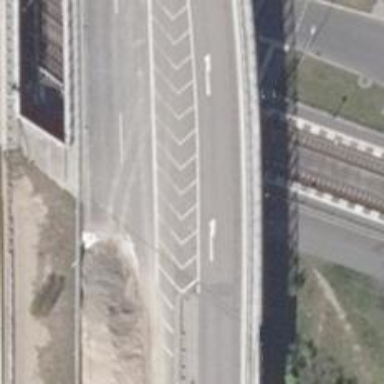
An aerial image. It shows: Asphalt path for cycling.